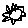
Label: sun